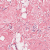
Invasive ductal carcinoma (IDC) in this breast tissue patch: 0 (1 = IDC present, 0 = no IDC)